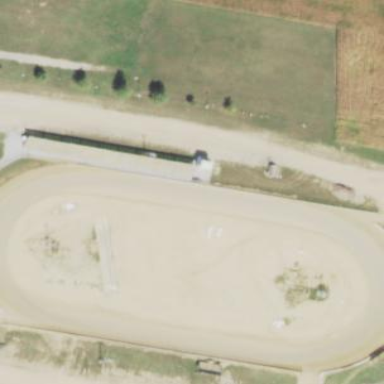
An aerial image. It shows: Dirt raceway for motor sports.